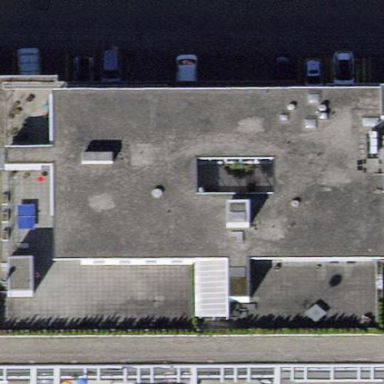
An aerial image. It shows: Industrial building with flat roof.